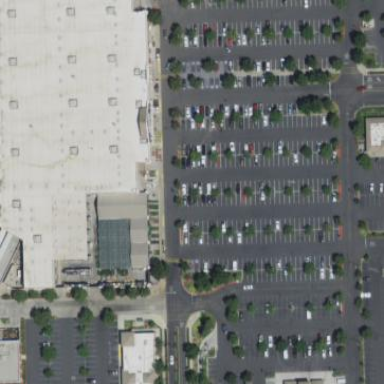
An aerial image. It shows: Retail area.